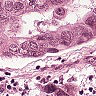
Metastatic tissue present: yes